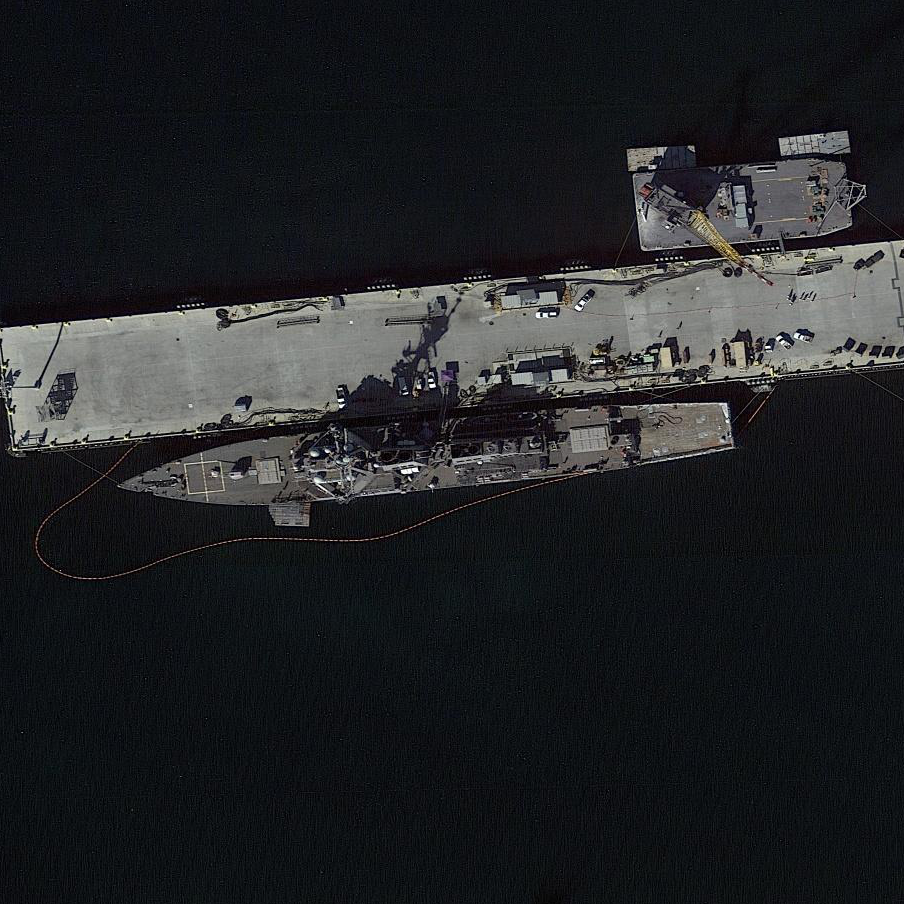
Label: Arleigh_Burke-class_destroyer